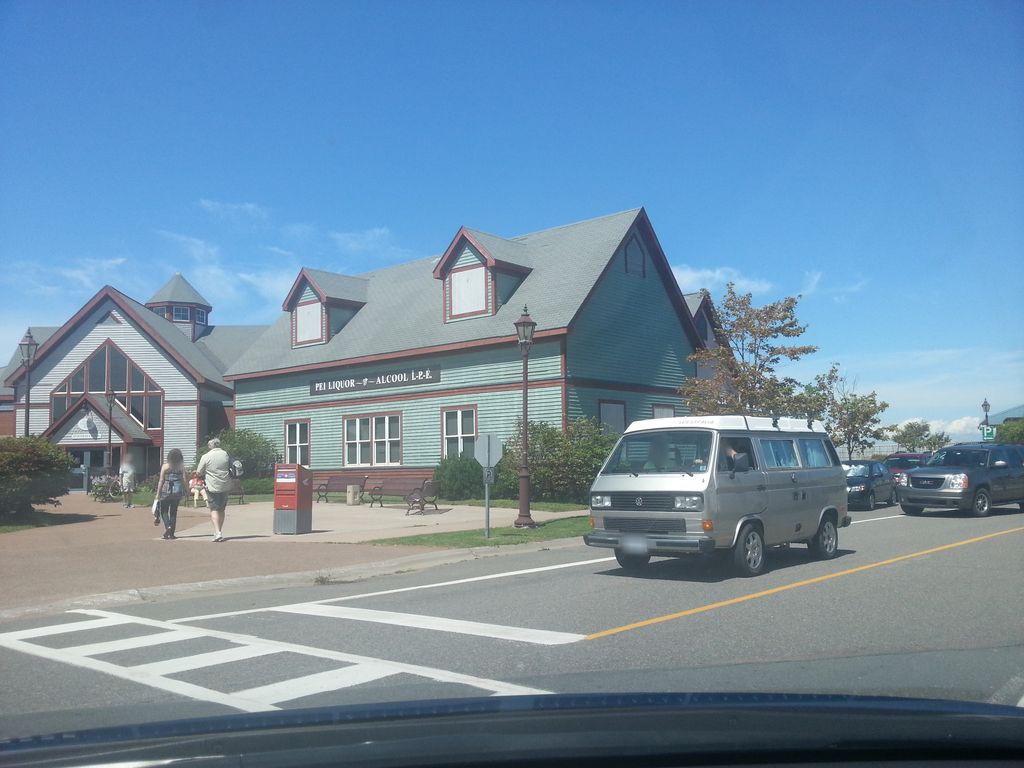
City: charlottetown